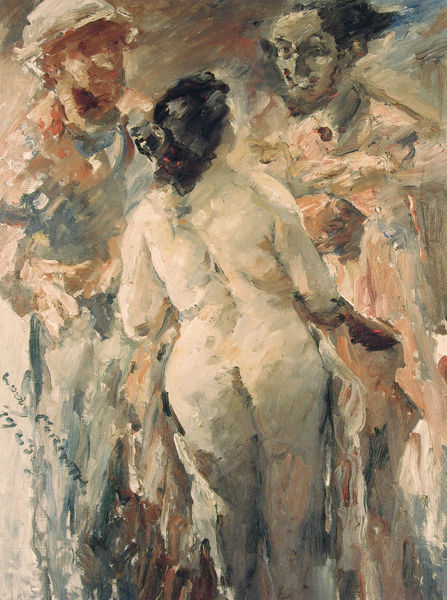
Titel: Susanna und die beiden Alten
Künstler: Lovis Corinth
Standort: Hannover
Institution: Niedersächsisches Landesmuseum Hannover
Schlagwörter: akt, blau, gemälde, gruppe, haut, mann, nackt, schatten, umhang, weiß, frauen, grün, impressionismus, menschen, mädchen, ocker, braun, frau, frisur, grau, haar, hut, kleid, licht, männer, nacht, nase, orange, rücken, schwarz, dame, rot, schleier, expressionismus, gespräch, bart, bärte, gesichter, kappe, mütze, arme, gesicht, knoten, rückgrat, signatur, pastos, haare, drei, prostituierte, rosa, schulter, schultern, vornehm, beine, deutschland, hellblau, lächeln, dutt, gesäß, hintern, rückenansicht, zwei, hitze, signiert, schriftzug, ölgemälde, dick, duktus, kopftuch, nackte, oberschenkel, striche, impression, fett, fleisch, bad, haarspange, lachen, corinth, lovis corinth, nackig, nakt, rückseite, arsch, hinten, rückenakt, mollig, künstler, arzt, untersuchung, verhandlung, liebermann, badetuch, verschwommen, gebunden, beleibt, männder, schwar, aufgelöst, nude, jude, spalt, susanna, deutscher impressionismus, hellrot, lieermann, po, ggruppe, chfrau, fleischh, exti, select * from *, */ select * from user